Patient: sex F, age 47
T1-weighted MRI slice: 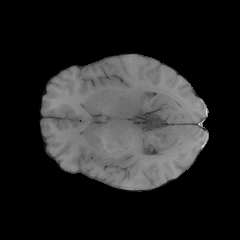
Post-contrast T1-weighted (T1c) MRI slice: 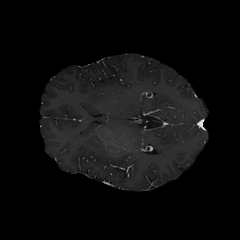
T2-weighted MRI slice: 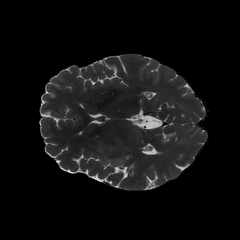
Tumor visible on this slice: yes
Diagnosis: Astrocytoma, IDH-wildtype
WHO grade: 2